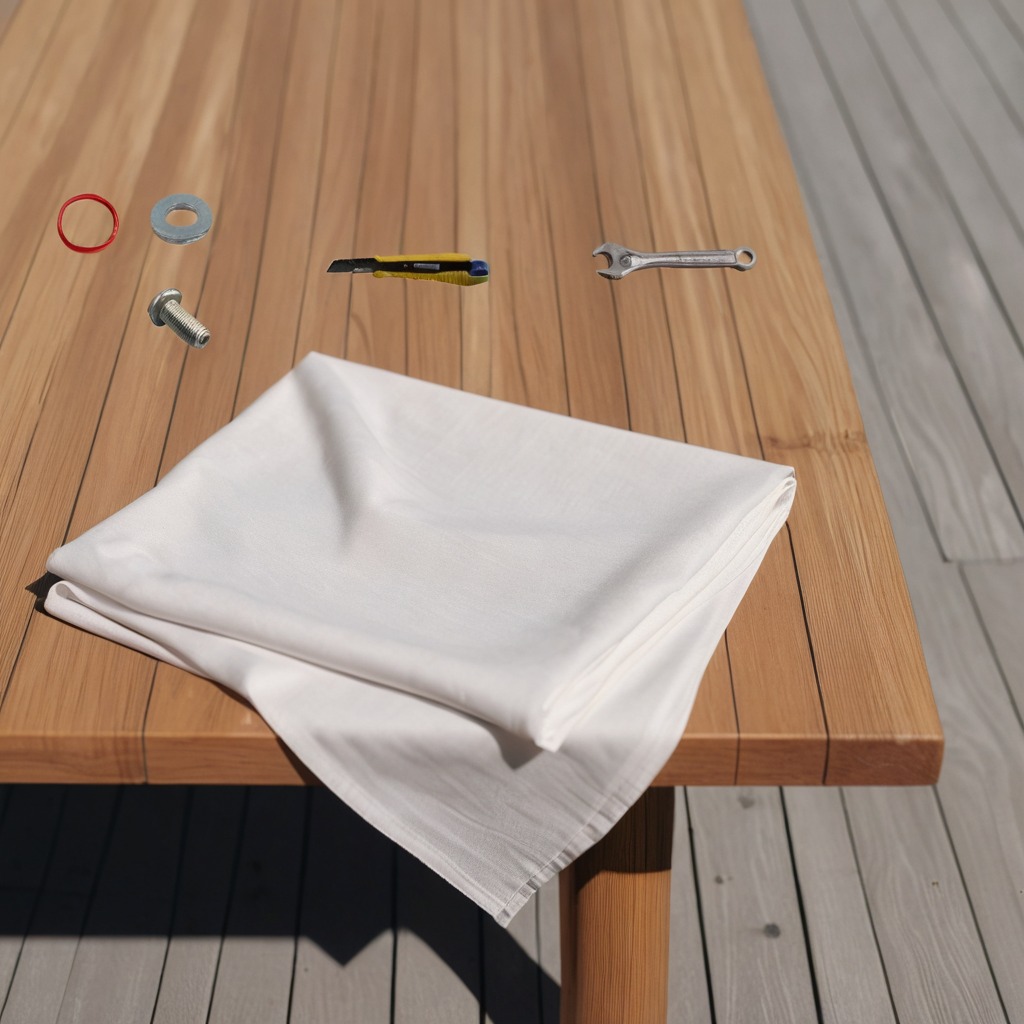
A rubber Oring, a utility knife, a flat metal washer, a metal machine screw, and a wrench are lying on the wooden table.